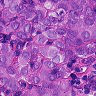
Metastatic tissue present: yes